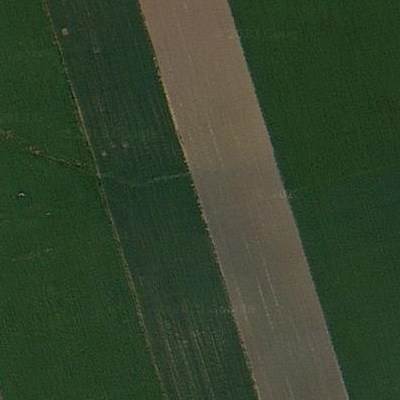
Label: Field